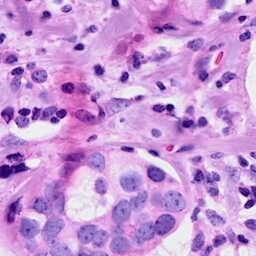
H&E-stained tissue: Breast